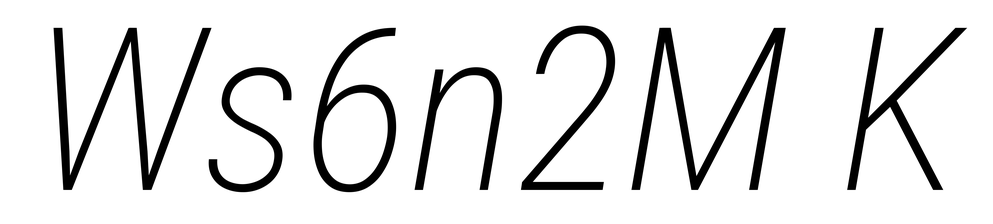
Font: Roboto-Italic_Condensed_ExtraLight_Italic